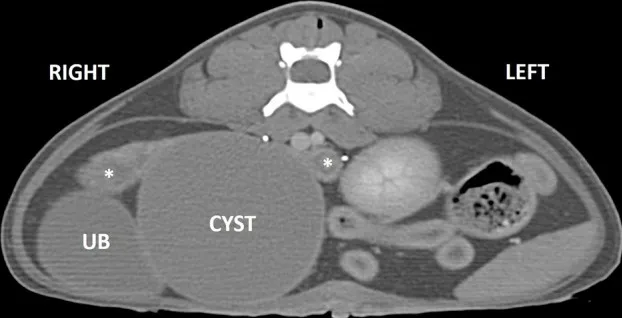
Post-contrast CT image in transverse plane. A well-marginated, peripherally enhancing cyst (CYST) is present in the region of the uterine body causing rightward displacement of the urinary bladder (UB). The mildly dilated uterine horns are seen dorsally (asterisks).
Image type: radiology (ct)